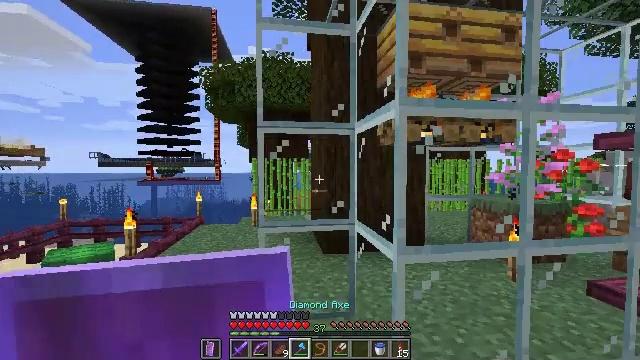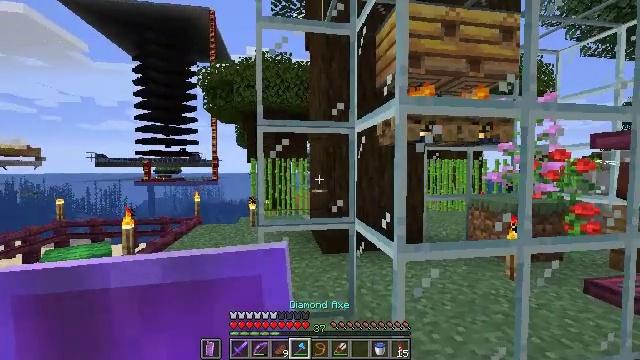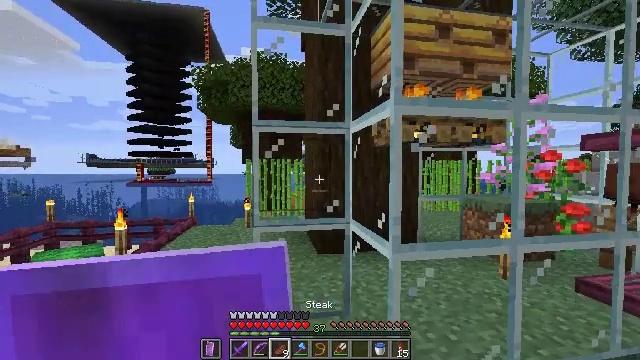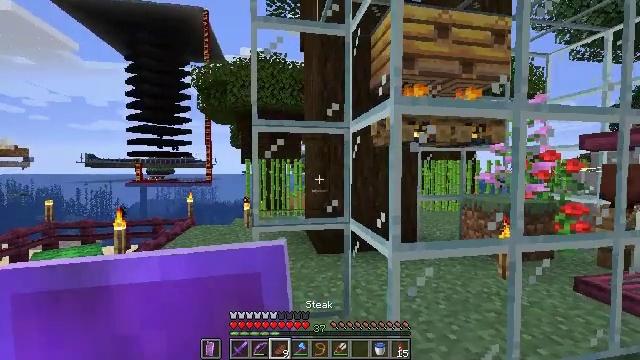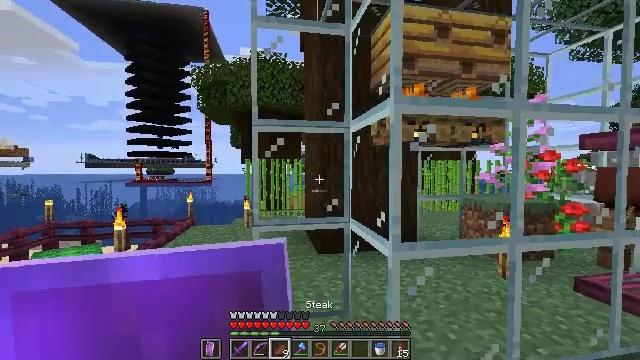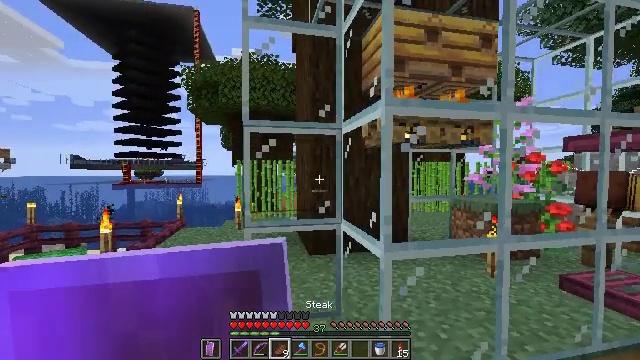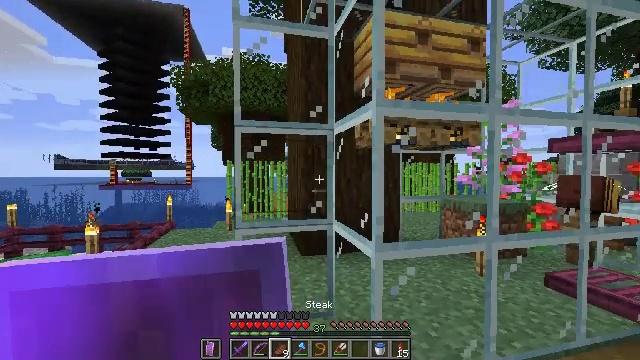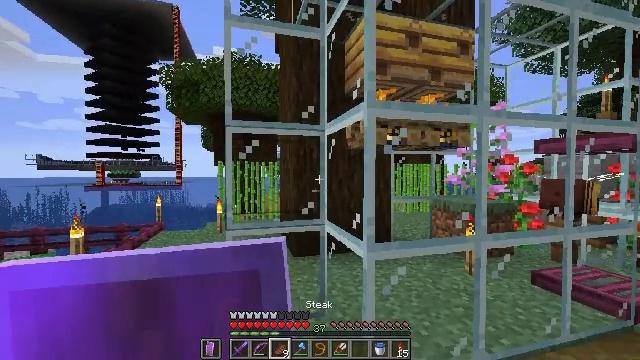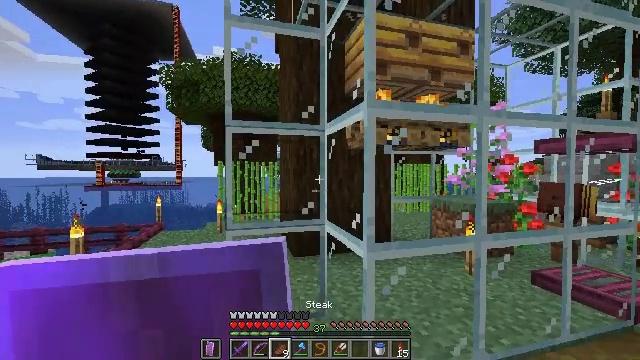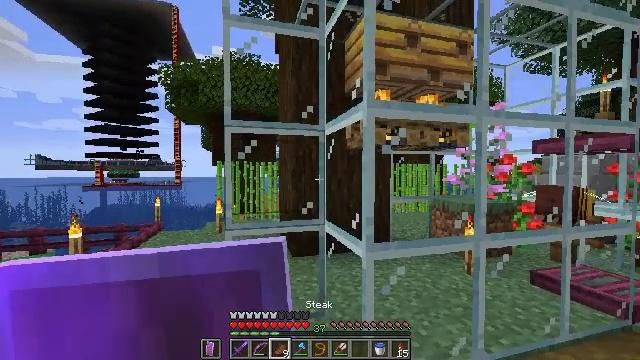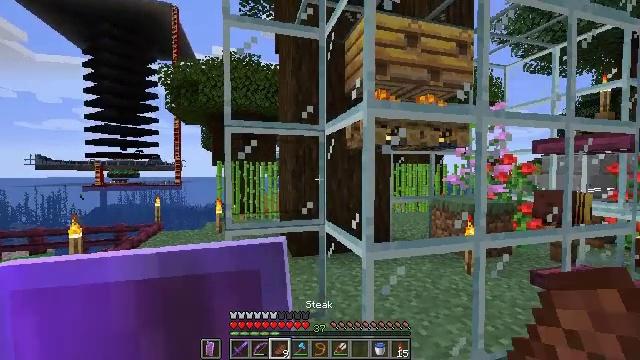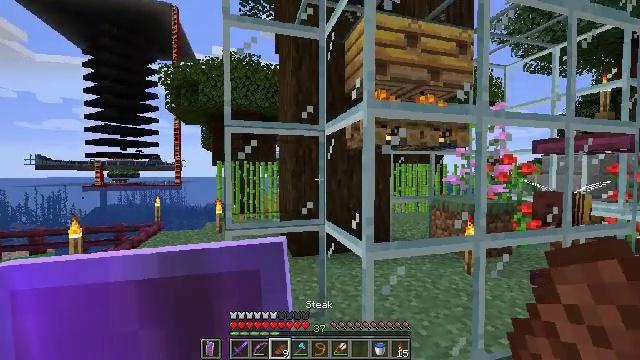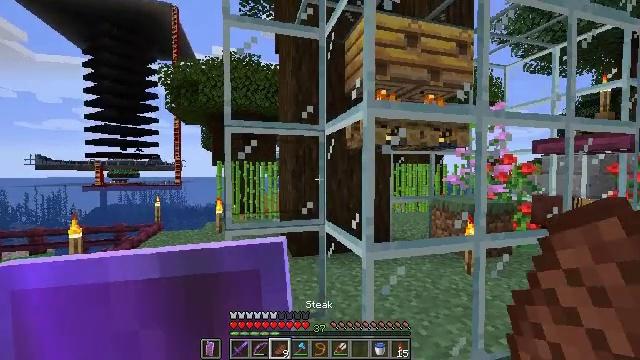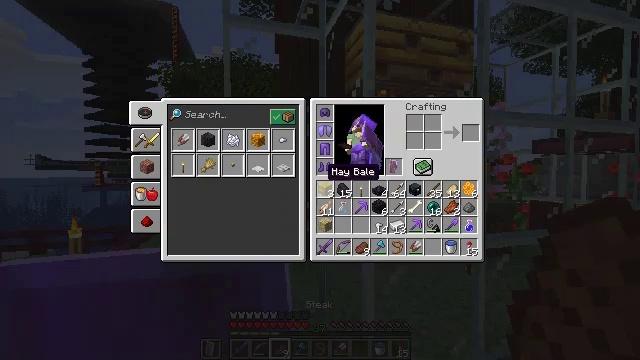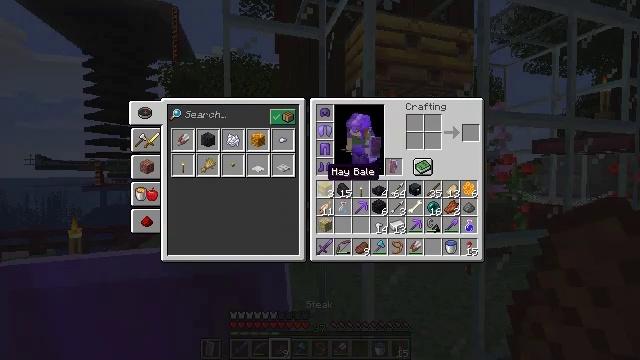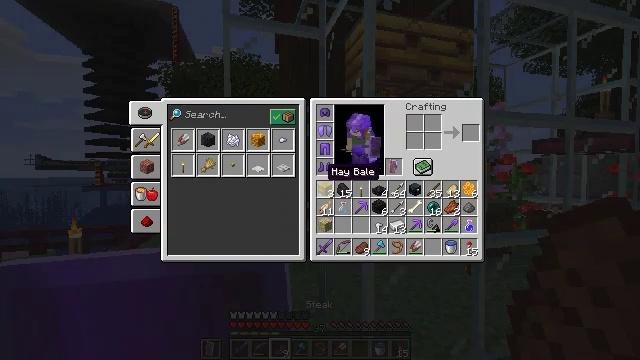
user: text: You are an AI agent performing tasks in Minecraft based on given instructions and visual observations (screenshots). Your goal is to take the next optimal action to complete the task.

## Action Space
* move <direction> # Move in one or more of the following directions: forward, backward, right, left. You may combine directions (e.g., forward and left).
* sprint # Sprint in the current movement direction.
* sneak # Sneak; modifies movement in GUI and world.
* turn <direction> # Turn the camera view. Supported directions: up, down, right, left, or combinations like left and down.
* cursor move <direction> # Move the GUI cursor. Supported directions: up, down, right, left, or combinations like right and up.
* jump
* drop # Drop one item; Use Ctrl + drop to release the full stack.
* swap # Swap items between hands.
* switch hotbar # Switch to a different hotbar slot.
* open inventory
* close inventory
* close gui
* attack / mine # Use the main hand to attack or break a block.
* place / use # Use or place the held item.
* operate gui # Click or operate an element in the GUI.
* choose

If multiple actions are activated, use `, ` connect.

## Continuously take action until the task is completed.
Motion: motion action
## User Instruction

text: Break the glass block.
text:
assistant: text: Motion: no_op
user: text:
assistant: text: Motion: turn right
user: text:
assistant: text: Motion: no_op
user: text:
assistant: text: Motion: no_op
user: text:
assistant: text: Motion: turn right
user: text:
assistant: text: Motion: turn right
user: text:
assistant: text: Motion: turn right
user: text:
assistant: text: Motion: no_op
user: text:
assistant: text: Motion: no_op
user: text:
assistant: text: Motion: no_op
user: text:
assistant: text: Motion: no_op
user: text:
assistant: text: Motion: no_op
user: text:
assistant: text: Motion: open inventory
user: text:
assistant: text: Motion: open inventory
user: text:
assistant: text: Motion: open inventory
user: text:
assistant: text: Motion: no_op
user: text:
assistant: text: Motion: no_op
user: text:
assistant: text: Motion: turn right and down
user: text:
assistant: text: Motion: turn right and down
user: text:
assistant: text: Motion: turn right
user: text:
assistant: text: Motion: no_op
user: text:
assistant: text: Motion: turn left
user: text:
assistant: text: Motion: turn left
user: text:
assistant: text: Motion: turn left and up
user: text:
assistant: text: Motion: turn left and up
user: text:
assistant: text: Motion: turn left and up
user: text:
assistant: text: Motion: no_op
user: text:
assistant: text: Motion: no_op
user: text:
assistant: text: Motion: turn left
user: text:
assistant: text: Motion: turn left